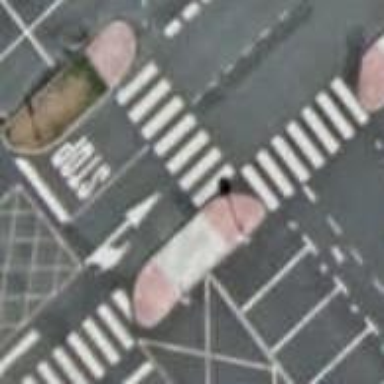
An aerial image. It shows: Zebra crossing on the road.